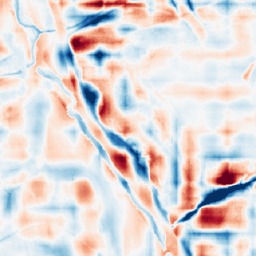
Category: wavelet
Decomposition family: wavelet_reverse_biorthogonal
Decomposition parameters: wavelet: rbio4.4
level: 5
Upsampling method: nearest
Upsampling parameters: scale: 2
Upsampling scale: 2